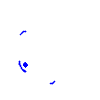
Particle: electron